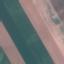
Label: AnnualCrop